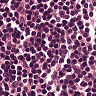
Metastatic tissue present: no